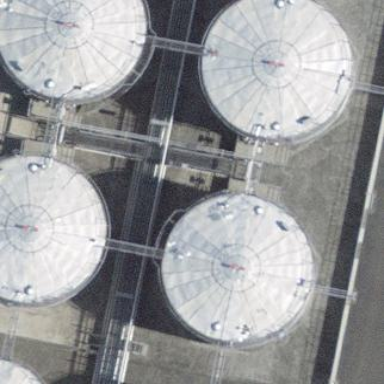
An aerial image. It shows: Storage tank which is man-made.